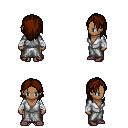
a pixel art fantasy rpg character, female body template, human, dark skin, white robe, robe skirt, brown long hairstyle, white cloth bandages, maroon shoes, four views (front, back, left, right), 2x2 character sprite sheet, small pixel art, hard edges, no anti-aliasing